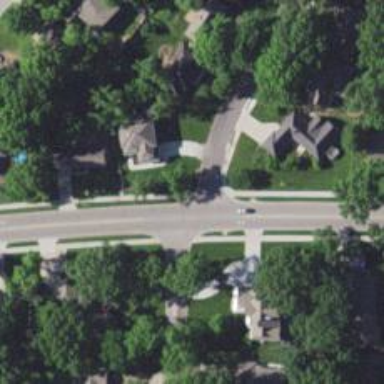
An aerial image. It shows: Unmarked road crossing.